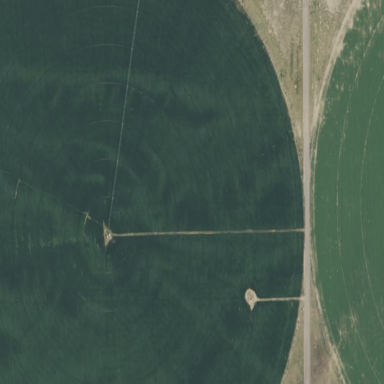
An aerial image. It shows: Farmland with pivot irrigation system.